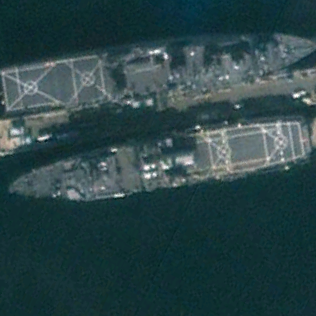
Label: combat